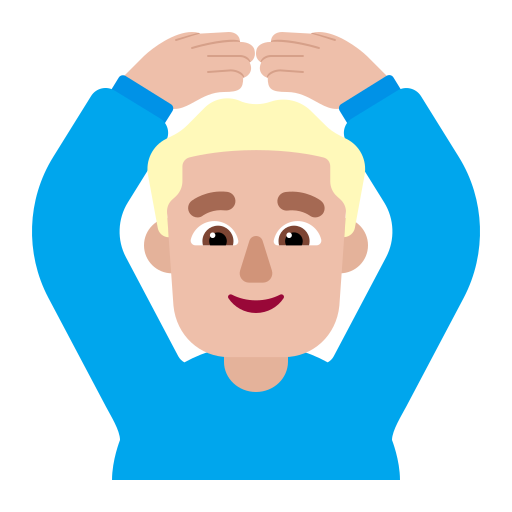
man gesturing ok flat  light